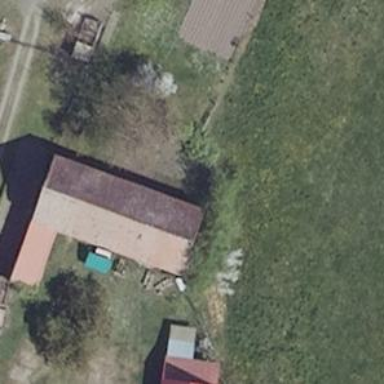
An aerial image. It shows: Shed building.